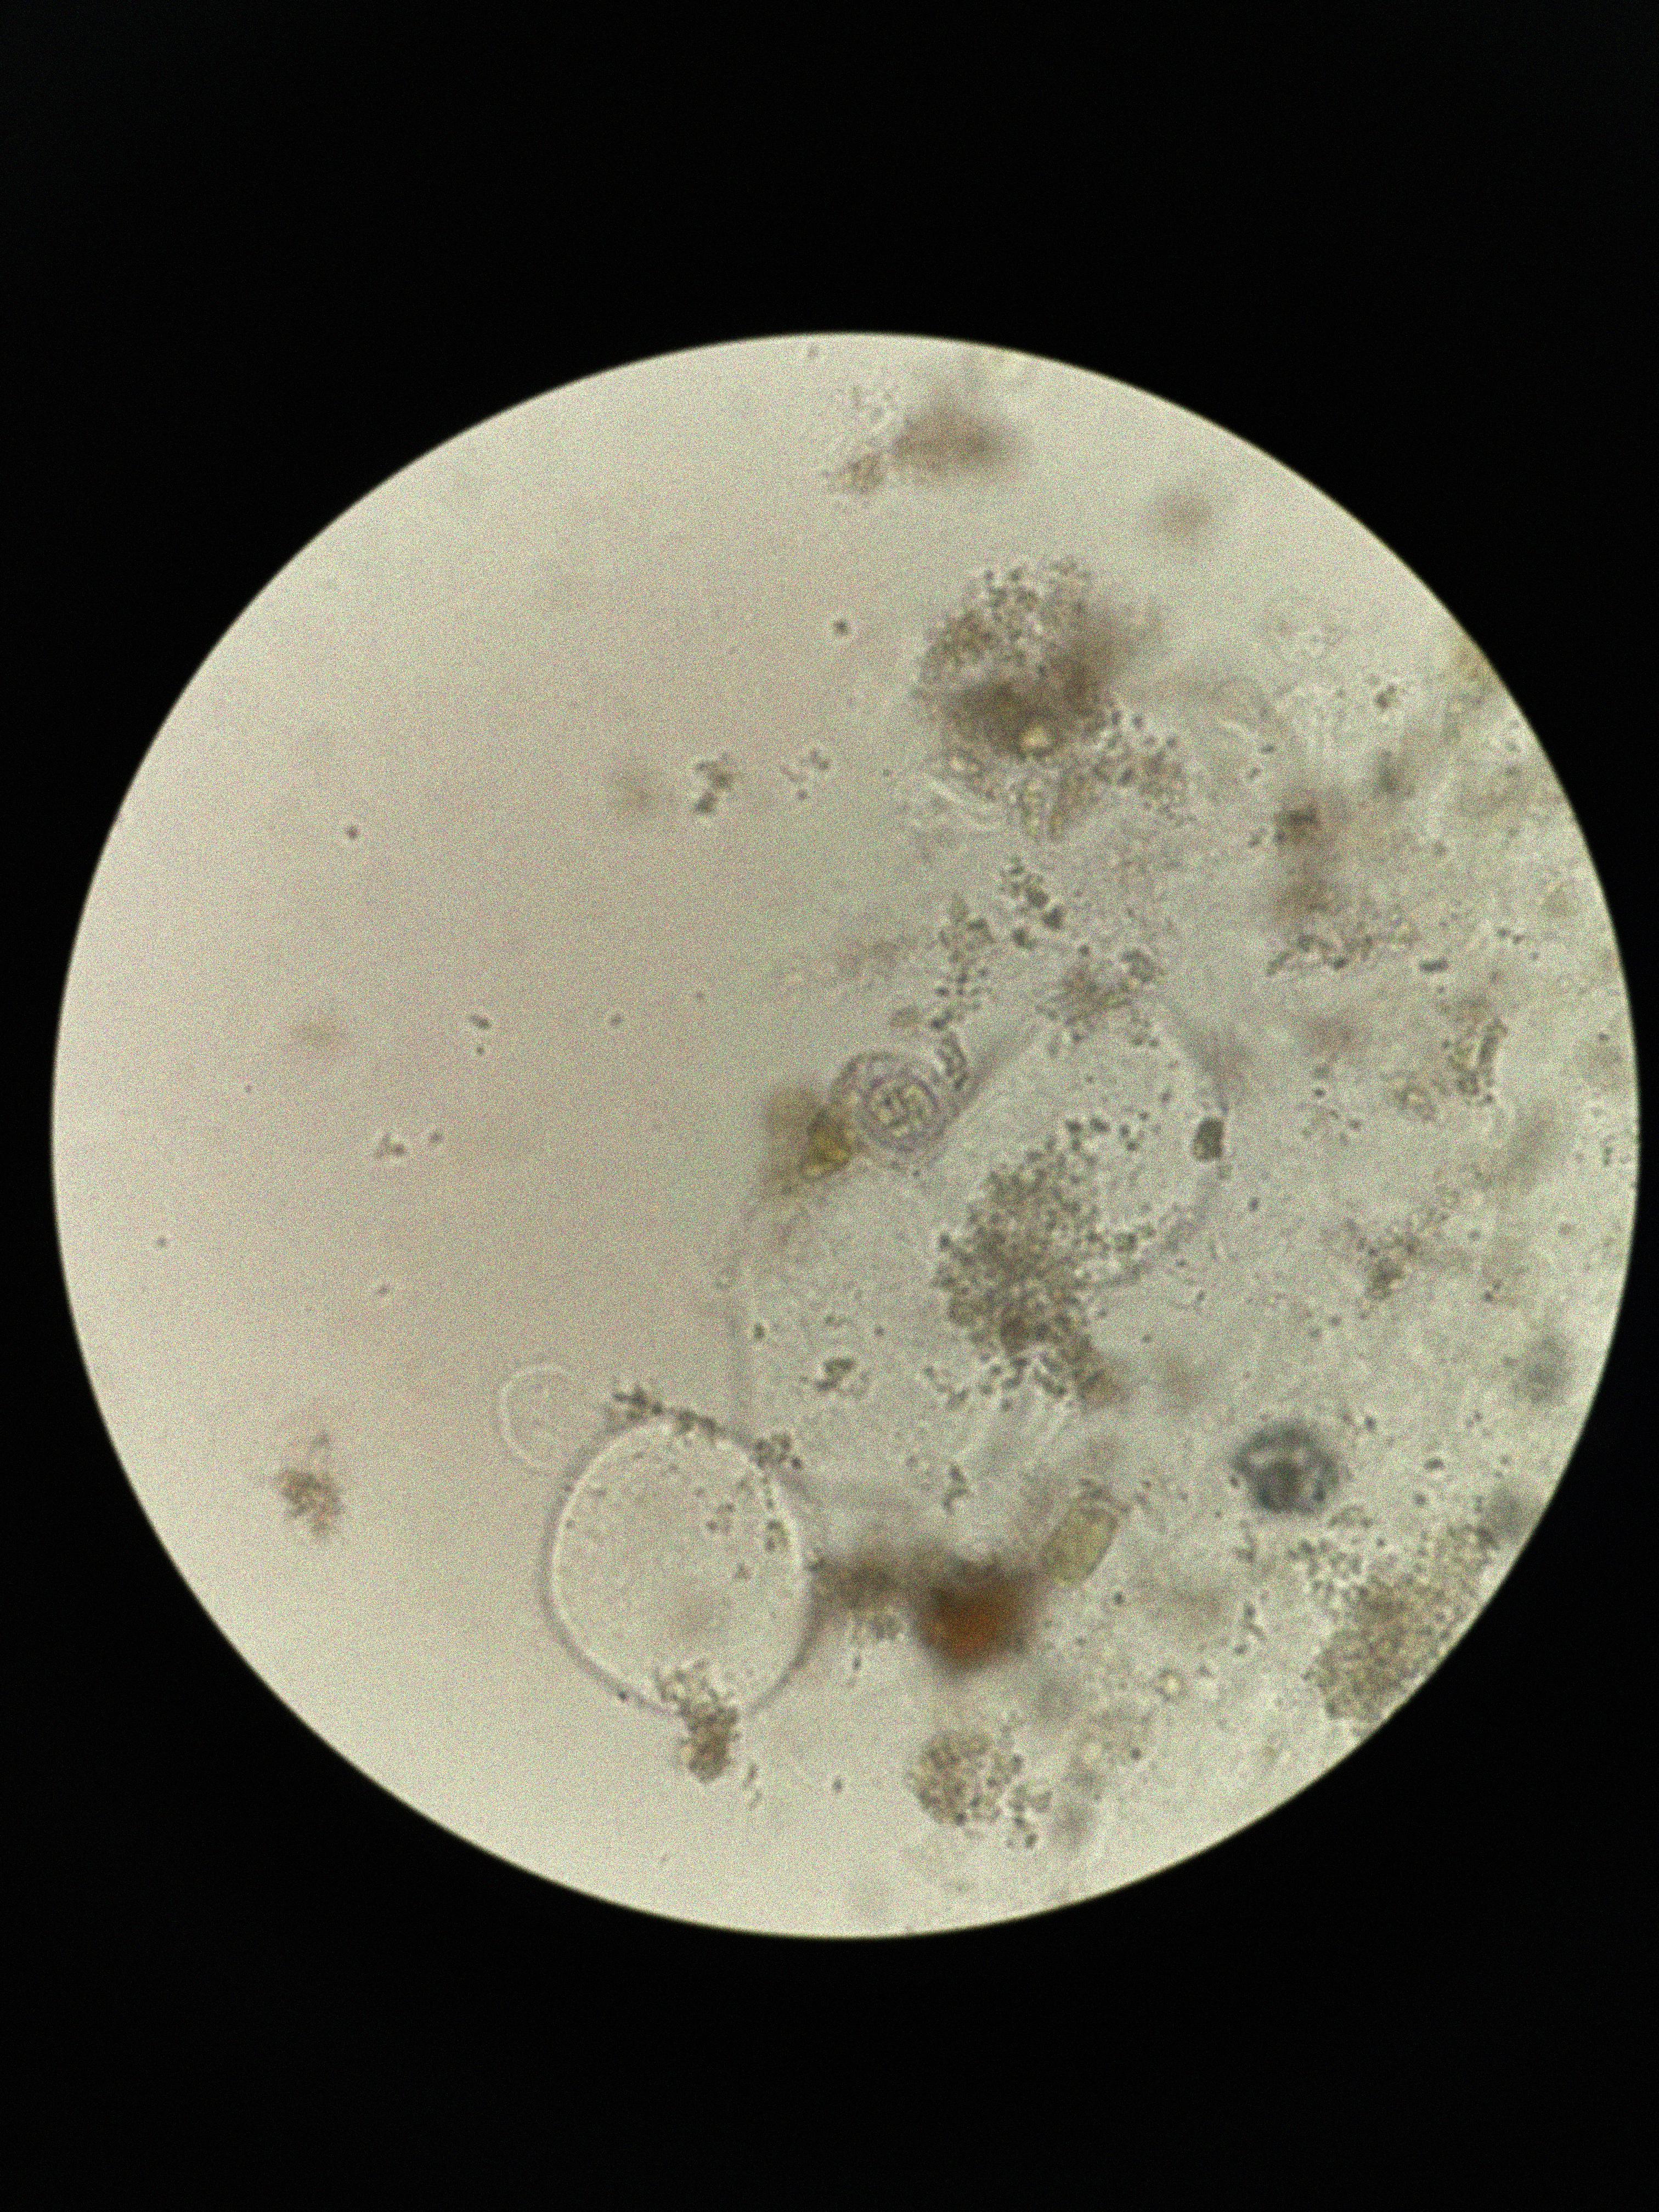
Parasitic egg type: Hymenolepis nana